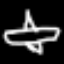
Label: airplane